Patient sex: F
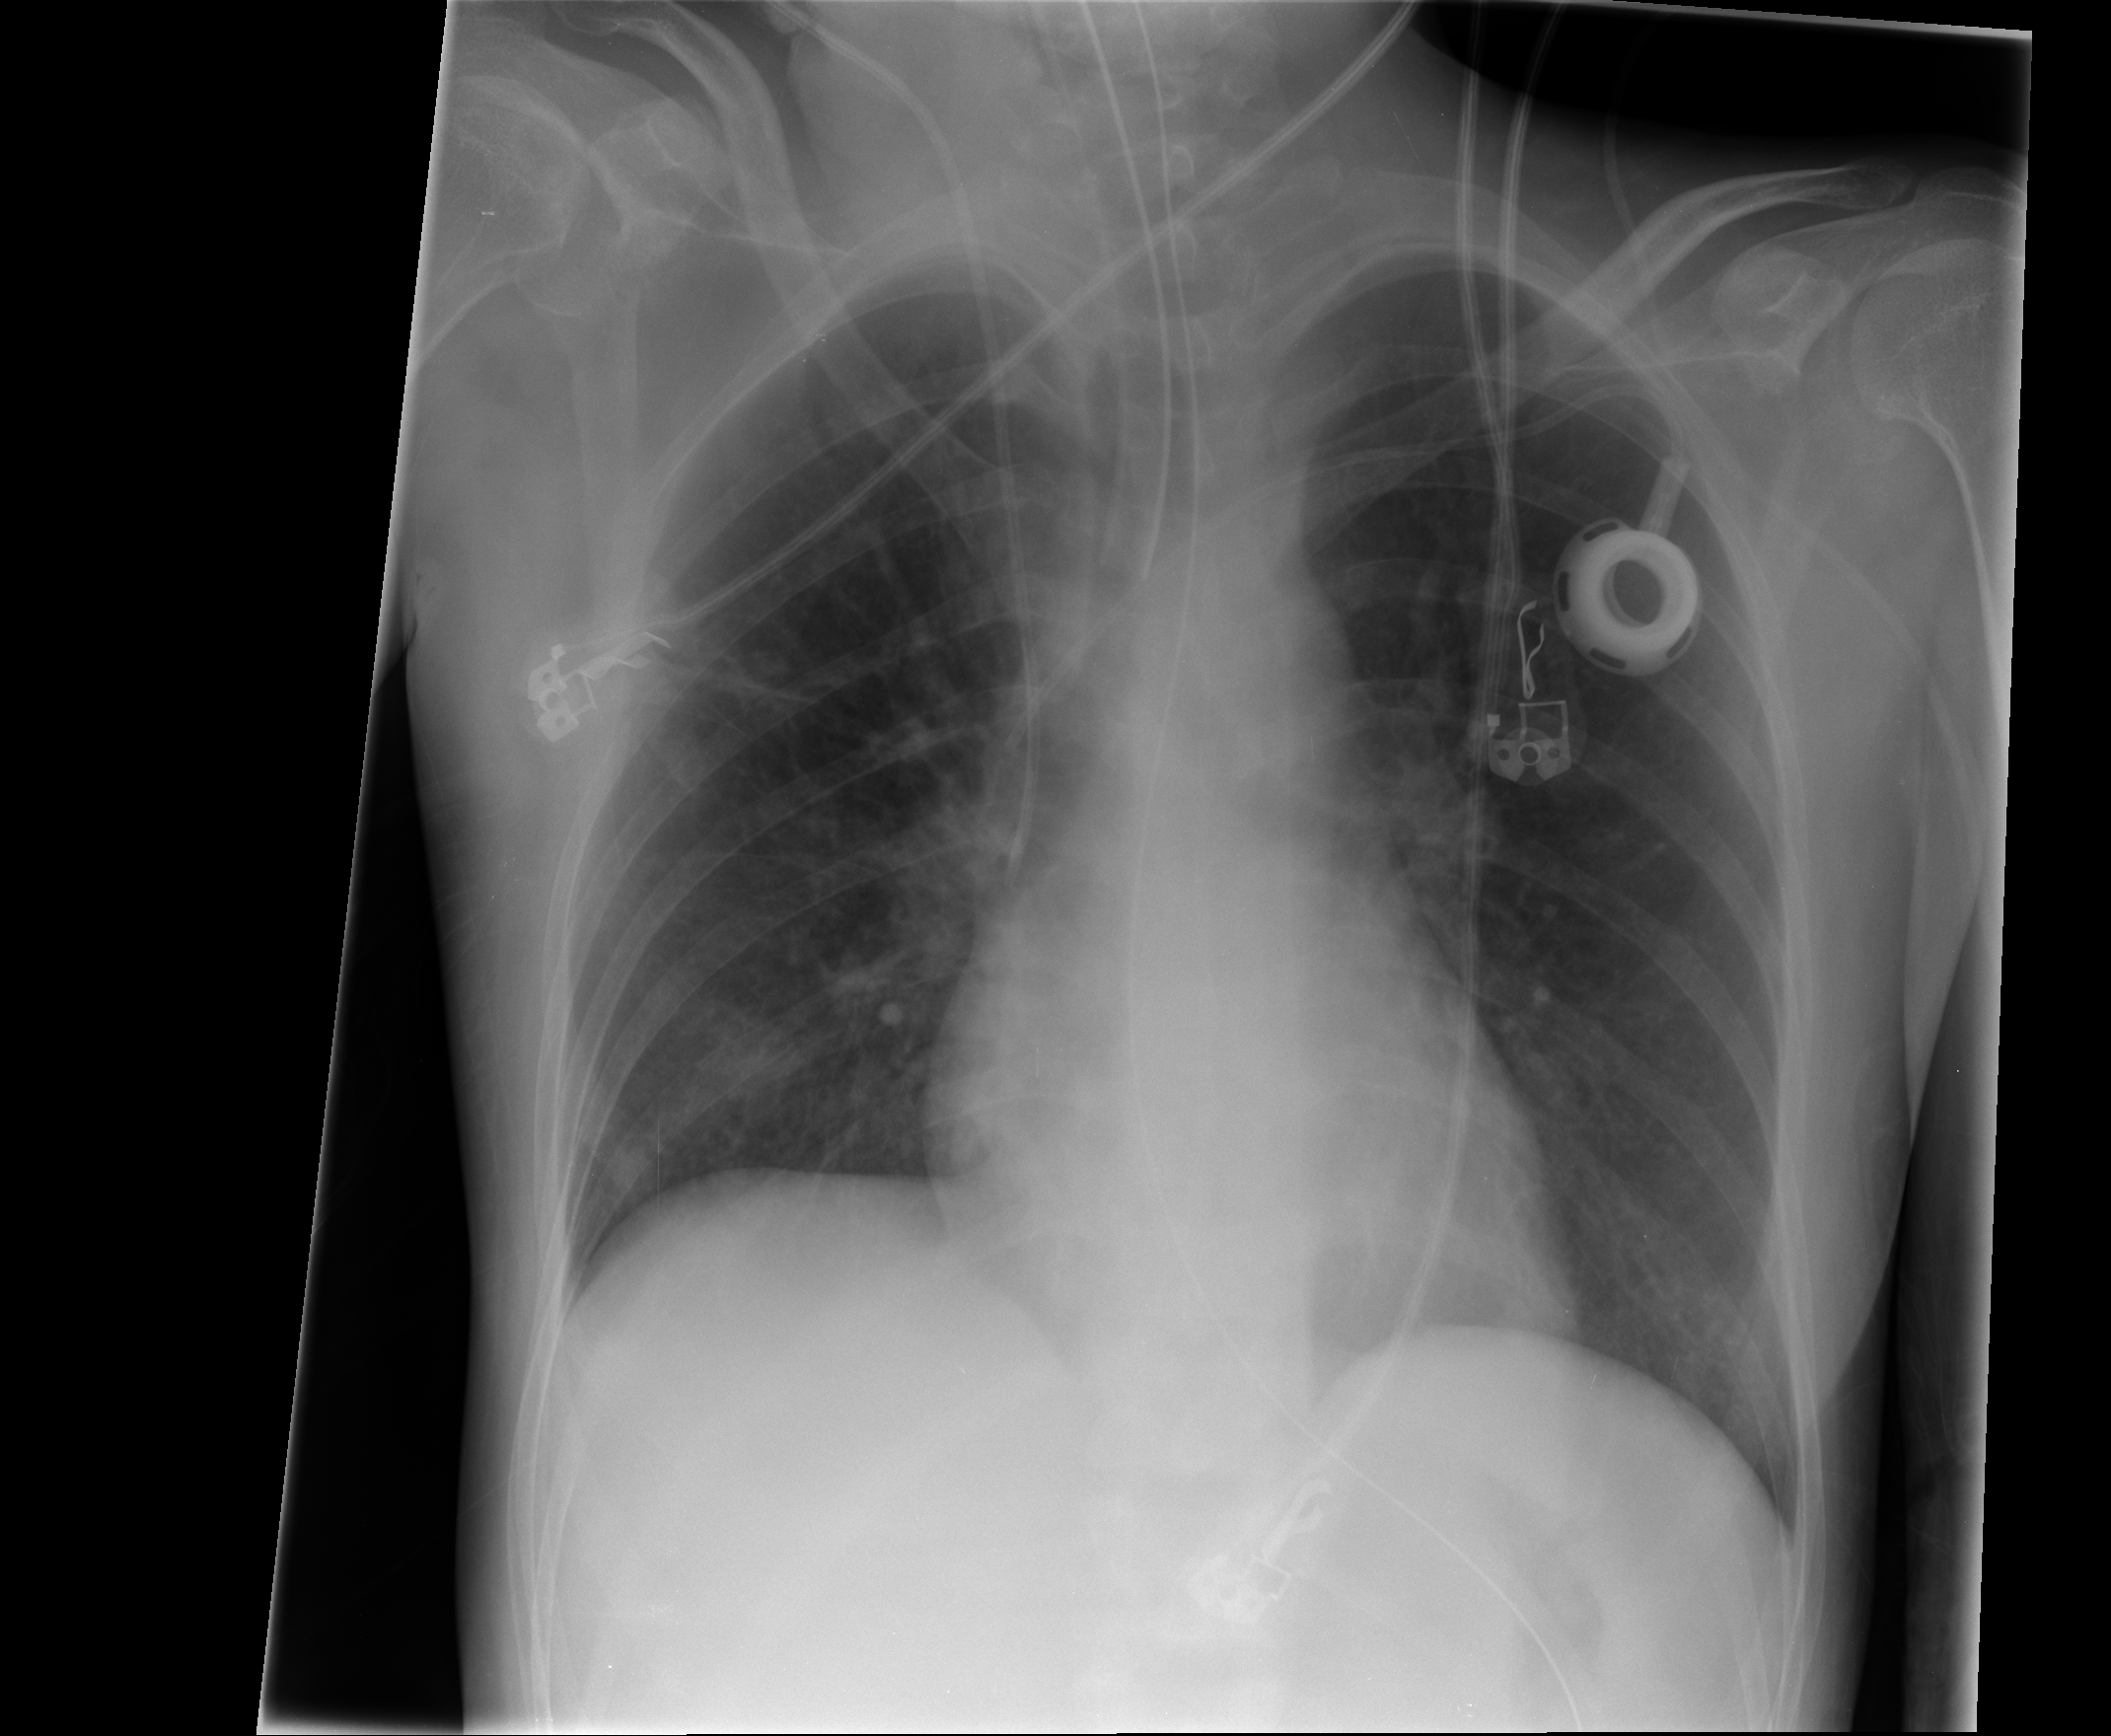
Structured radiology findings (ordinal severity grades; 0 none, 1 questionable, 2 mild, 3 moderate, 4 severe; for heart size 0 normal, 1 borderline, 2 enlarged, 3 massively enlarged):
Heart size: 0
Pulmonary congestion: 0
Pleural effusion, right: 0
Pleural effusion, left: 0
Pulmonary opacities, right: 2
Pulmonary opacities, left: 0
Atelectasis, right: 0
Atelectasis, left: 0